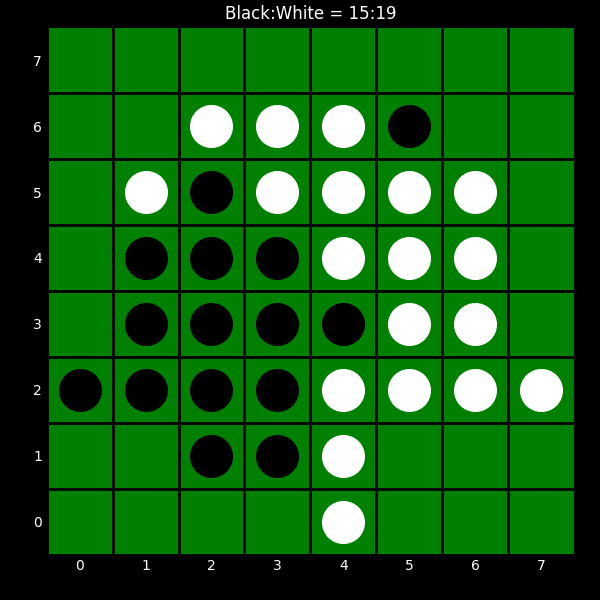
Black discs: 15
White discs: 19